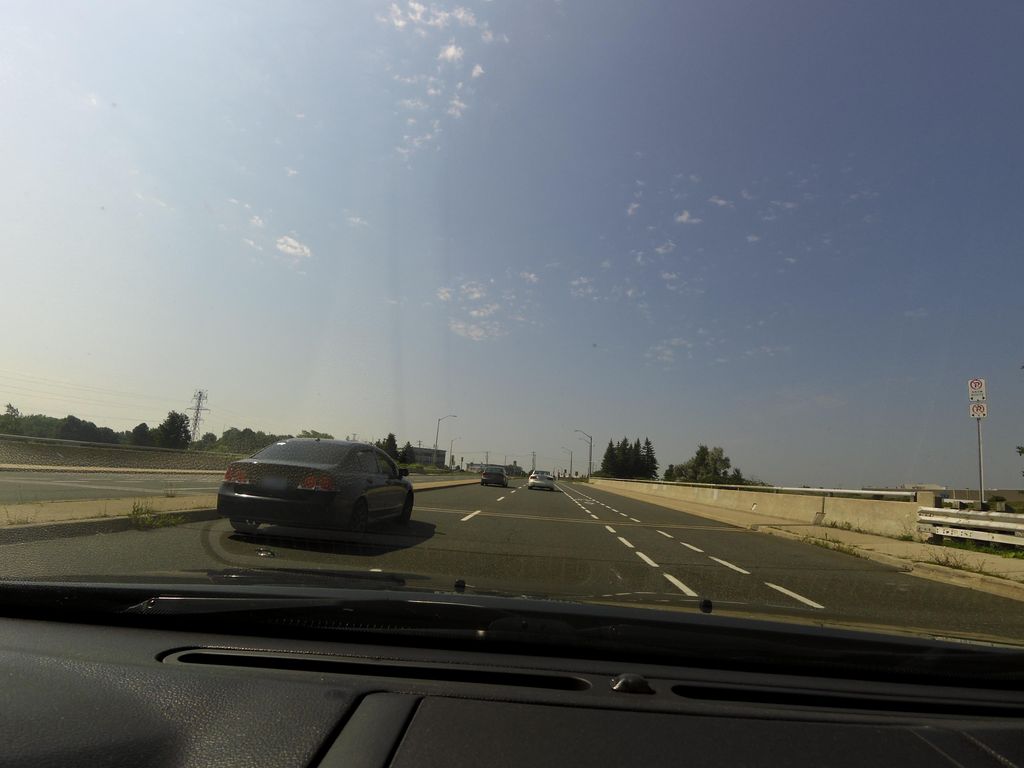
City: hamilton